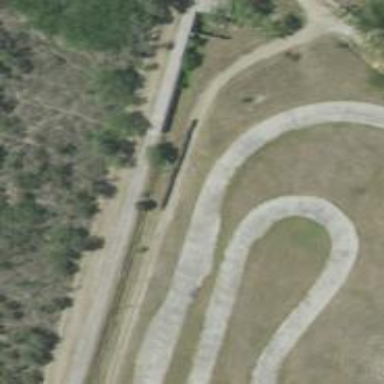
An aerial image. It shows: Karting raceway for sports activities.